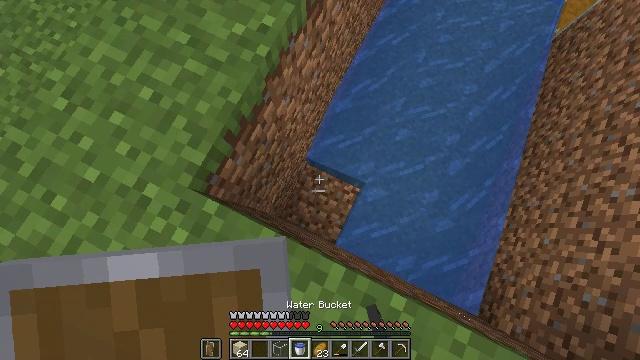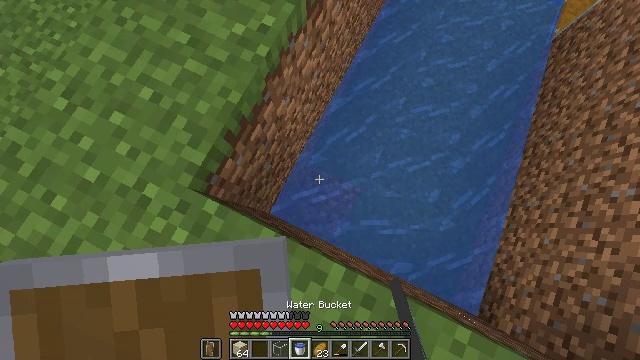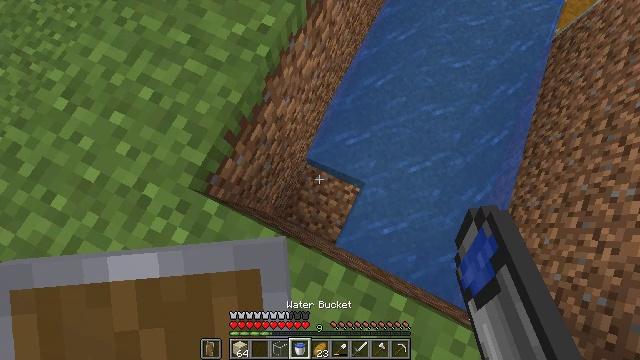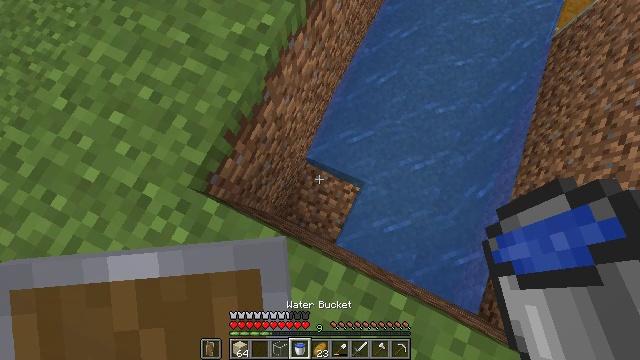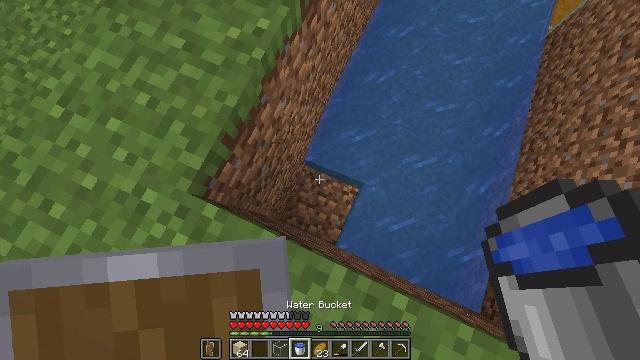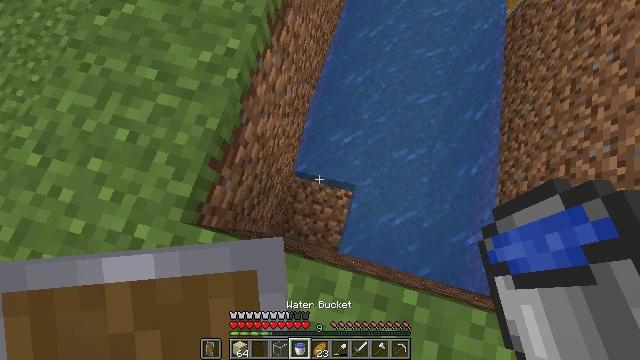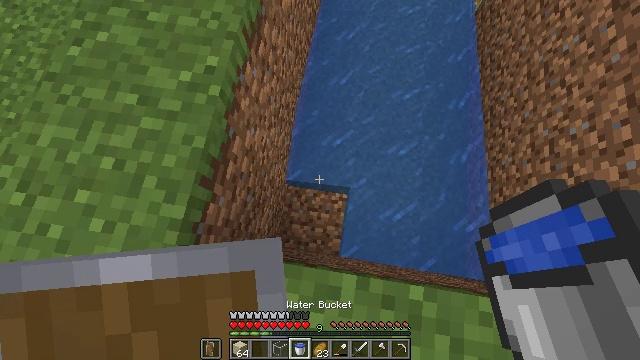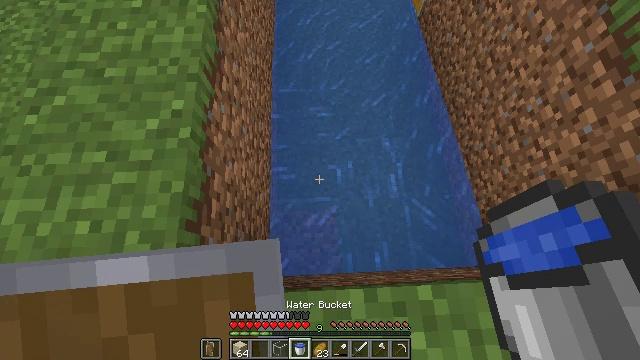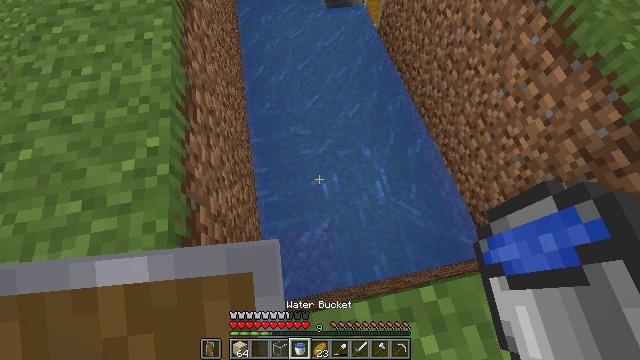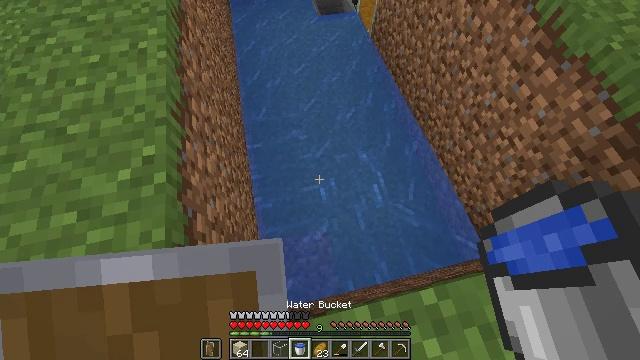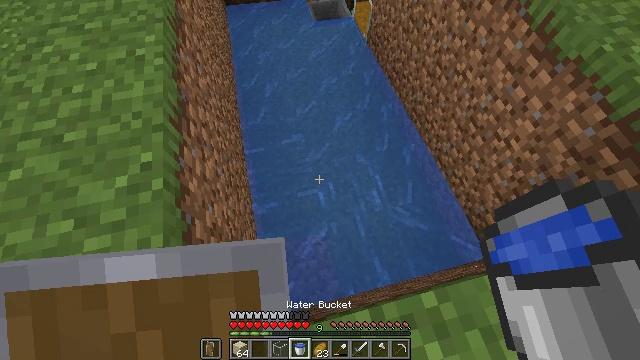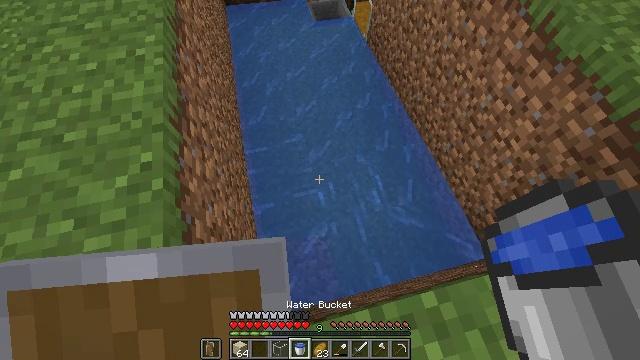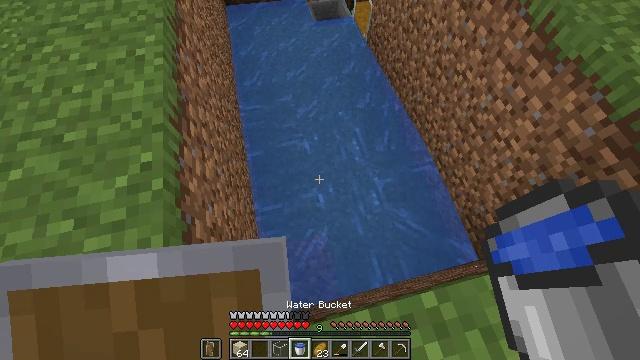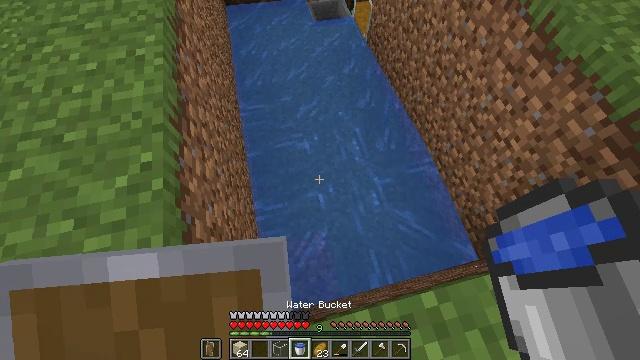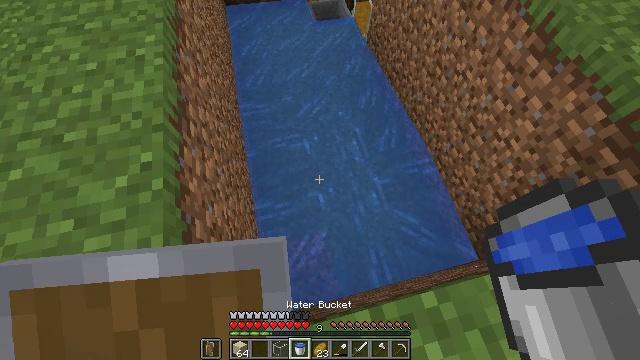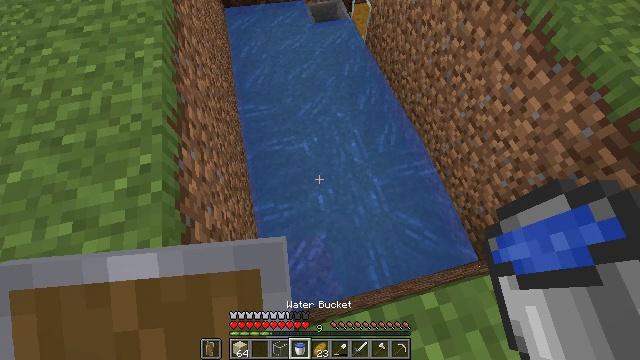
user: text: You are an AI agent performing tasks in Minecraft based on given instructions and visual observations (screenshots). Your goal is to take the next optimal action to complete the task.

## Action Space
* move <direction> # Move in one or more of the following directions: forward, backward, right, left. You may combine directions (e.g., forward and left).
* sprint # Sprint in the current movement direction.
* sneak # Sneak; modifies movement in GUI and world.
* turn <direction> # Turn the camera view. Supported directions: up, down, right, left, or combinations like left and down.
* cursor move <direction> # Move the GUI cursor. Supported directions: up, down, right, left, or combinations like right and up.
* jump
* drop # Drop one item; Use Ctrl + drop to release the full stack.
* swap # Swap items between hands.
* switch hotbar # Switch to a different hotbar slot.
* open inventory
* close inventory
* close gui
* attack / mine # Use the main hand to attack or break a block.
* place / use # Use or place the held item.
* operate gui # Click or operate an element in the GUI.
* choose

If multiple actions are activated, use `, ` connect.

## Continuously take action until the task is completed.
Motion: motion action
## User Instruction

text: Retrieve the dark oak wall sign from the wall.
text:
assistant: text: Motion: sneak
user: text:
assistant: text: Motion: sneak
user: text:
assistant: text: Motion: sneak
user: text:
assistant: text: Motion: sneak, turn right
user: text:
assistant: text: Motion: sneak, turn right and up
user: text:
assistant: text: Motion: sneak, turn right and up
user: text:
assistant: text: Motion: sneak, turn right and up
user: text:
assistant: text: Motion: sneak, turn right and up
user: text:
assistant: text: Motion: sneak, turn right and up
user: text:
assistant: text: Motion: sneak
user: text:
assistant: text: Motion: sneak
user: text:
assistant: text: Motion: sneak
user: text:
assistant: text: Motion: sneak
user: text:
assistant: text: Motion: sneak
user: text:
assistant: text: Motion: sneak
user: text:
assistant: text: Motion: sneak
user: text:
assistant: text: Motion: sneak
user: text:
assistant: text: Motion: sneak
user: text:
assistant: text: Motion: sneak
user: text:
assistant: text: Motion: sneak, turn up
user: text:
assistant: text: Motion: sneak
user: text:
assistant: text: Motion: sneak
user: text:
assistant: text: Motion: sneak
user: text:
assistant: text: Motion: sneak
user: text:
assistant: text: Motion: sneak
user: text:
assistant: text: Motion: sneak
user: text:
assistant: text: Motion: sneak, turn left
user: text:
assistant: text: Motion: sneak, turn left
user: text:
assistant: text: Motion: sneak
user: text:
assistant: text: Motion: sneak